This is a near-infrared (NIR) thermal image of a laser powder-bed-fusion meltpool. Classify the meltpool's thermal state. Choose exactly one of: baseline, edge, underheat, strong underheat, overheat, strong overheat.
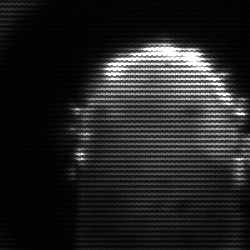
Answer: baseline